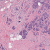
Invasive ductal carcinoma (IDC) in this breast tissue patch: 1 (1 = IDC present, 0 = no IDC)